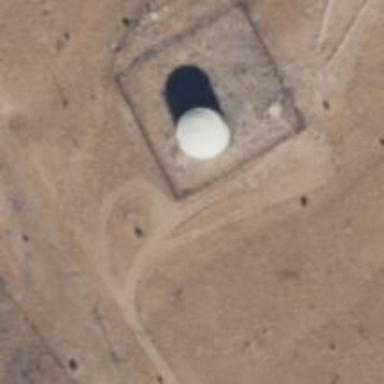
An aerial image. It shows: Storage tank with man-made structure.